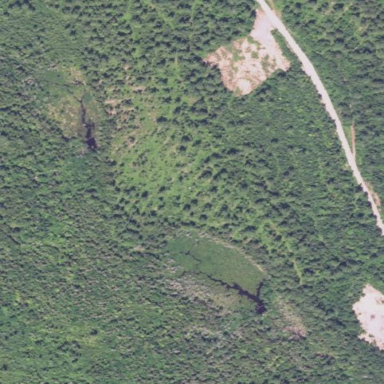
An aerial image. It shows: Forest with mixed leaf types and cycles.